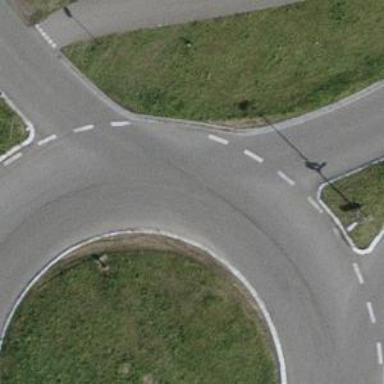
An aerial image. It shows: Asphalt road in residential area leading to roundabout.